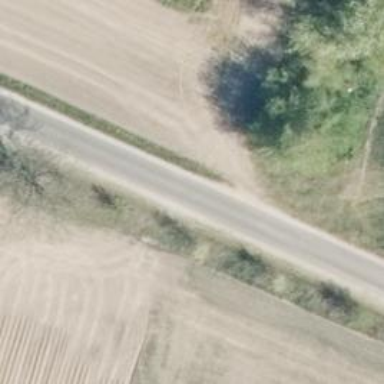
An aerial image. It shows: Asphalt road classified as tertiary.